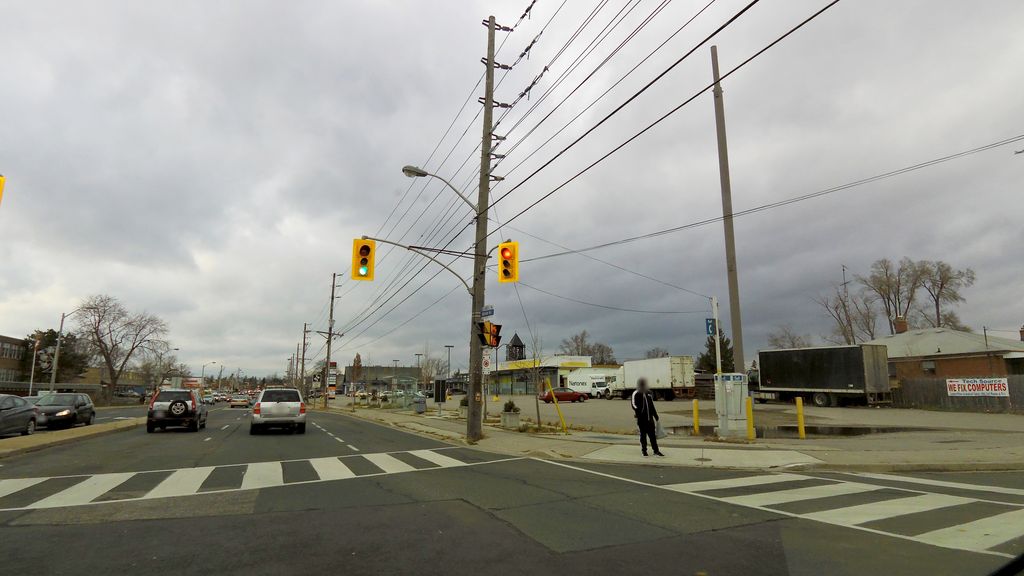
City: toronto